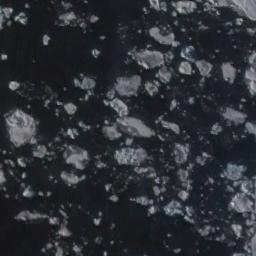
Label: sea_ice